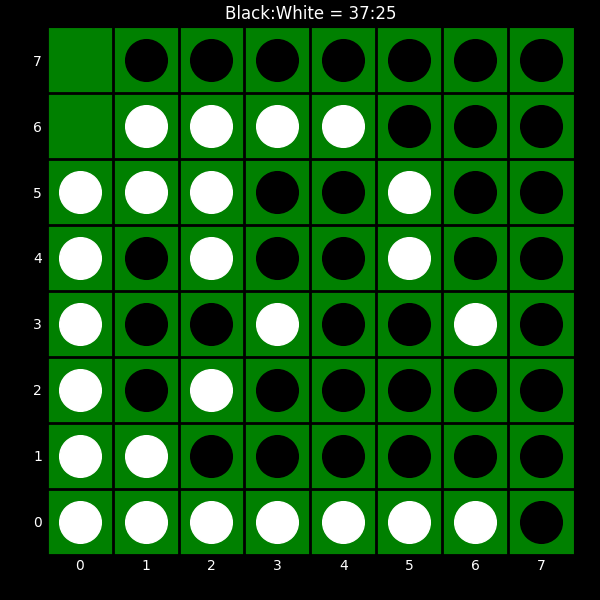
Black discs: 37
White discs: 25